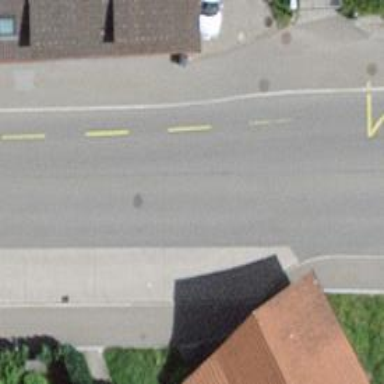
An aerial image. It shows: Bus stop with designated public transport stop position.